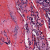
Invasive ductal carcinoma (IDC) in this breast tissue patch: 0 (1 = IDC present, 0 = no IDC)